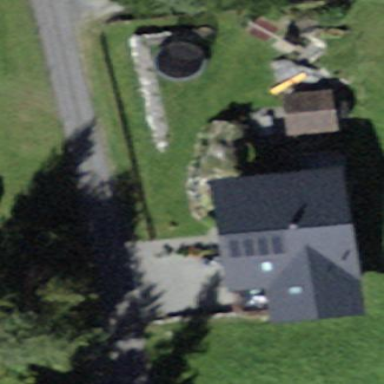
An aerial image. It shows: Simple and straightforward house.